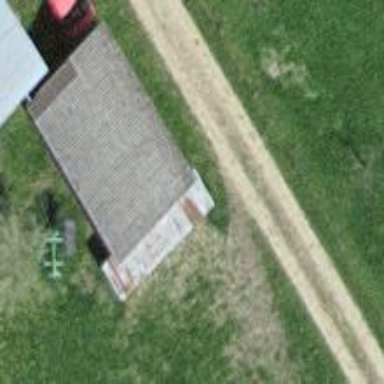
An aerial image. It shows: Shed building.